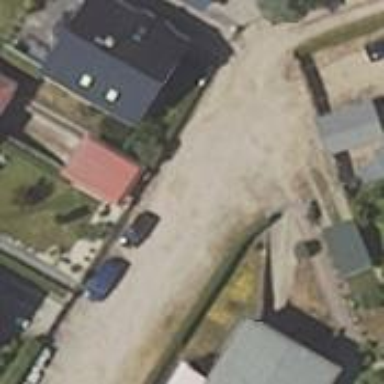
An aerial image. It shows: Turning circle on the road.